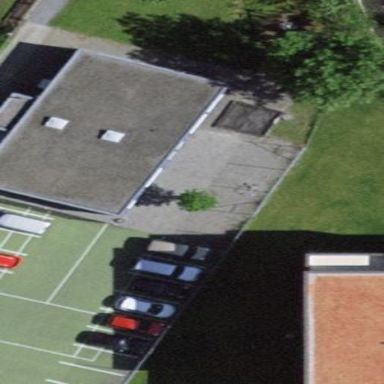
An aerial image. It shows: Simple and straightforward house.